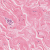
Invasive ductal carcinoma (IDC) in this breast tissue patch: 0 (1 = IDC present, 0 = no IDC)